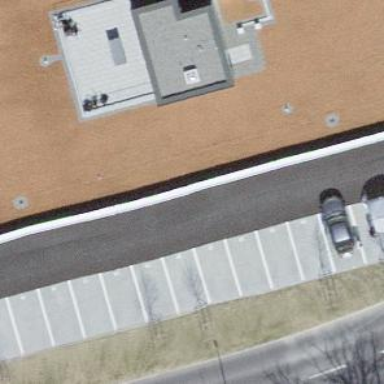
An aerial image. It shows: Street-side parking area.